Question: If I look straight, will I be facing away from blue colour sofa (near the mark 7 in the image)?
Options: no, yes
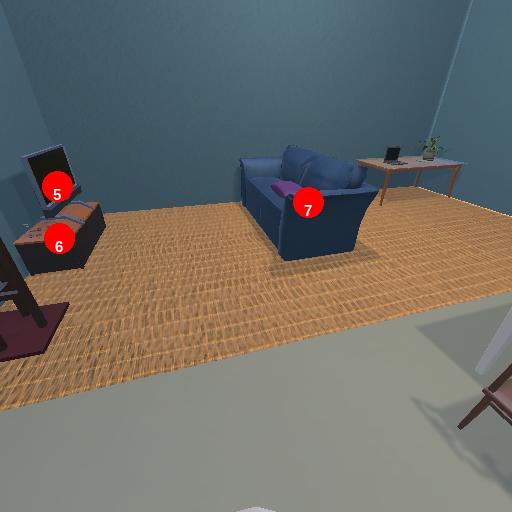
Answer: no